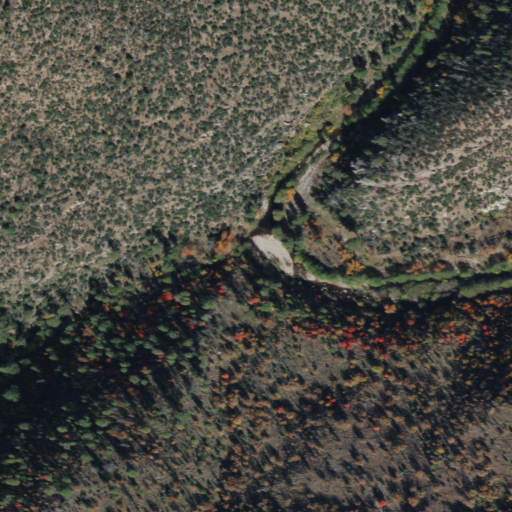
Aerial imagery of valley in Arizona named Lost Tank Canyon containing shrub, evergreen forest, and woody wetlands